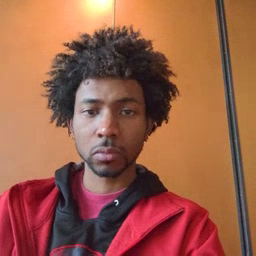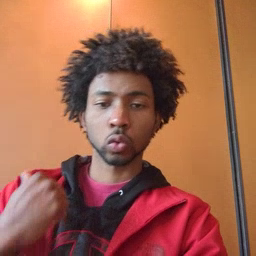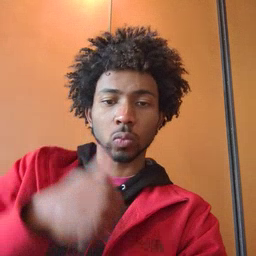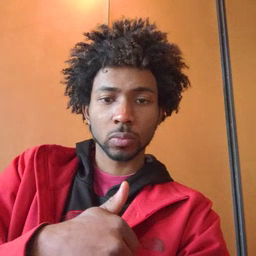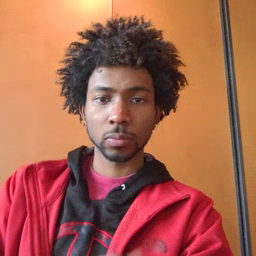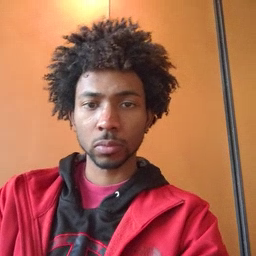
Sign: jacket